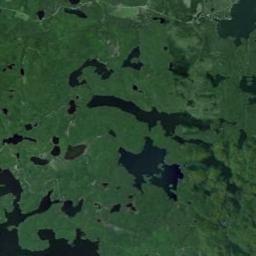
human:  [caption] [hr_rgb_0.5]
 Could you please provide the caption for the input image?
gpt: The wetland consists of green plants and water .

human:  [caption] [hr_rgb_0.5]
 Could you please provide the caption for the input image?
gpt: There are several small islands in the waters of this wetland .

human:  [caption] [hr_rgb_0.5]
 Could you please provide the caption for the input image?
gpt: Many waters of different sizes are surrounded by wetlands .

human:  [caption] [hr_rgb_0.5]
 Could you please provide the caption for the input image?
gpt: The surface of the lake in a wetland is covered with a large dense dark green and light green mixed plants .

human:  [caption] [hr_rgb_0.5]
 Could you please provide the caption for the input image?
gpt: There are many green areas and some water areas on the wetland .